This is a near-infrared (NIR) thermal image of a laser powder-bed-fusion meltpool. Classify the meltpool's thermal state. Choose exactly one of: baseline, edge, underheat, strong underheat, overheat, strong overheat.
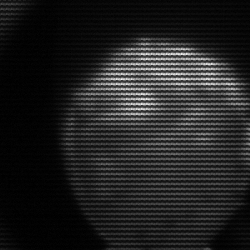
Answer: edge